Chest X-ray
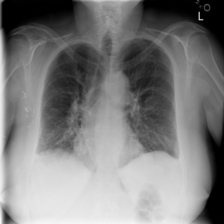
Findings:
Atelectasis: negative
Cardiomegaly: negative
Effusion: negative
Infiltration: negative
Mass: negative
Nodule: negative
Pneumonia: positive
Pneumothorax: negative
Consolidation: negative
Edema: positive
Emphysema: negative
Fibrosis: negative
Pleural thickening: negative
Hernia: negative